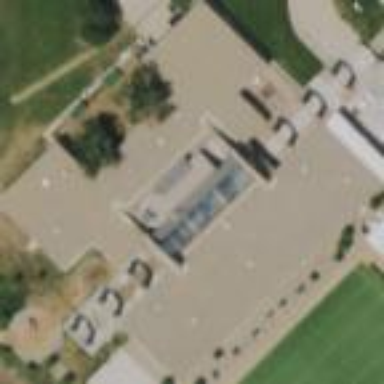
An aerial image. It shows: School building.